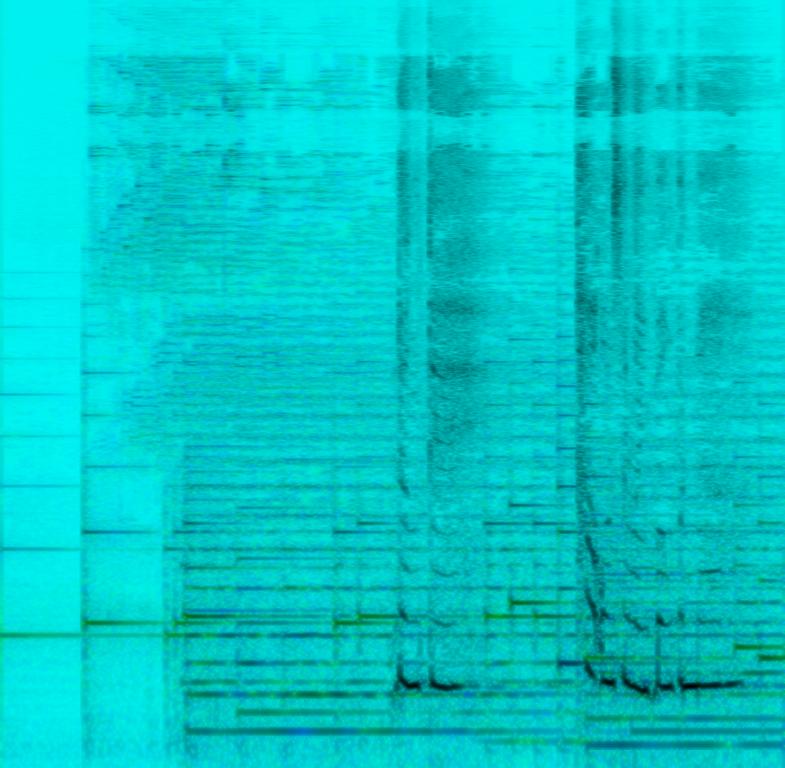
A female vocalist sings this soft song in a foreign language. The tempo is slow with a soft piano accompaniment and sound of chimes. The vocals are mellow, passionate,emotional, sentimental, nostalgic, melancholic and reflective. This song is a sad classic Pop.